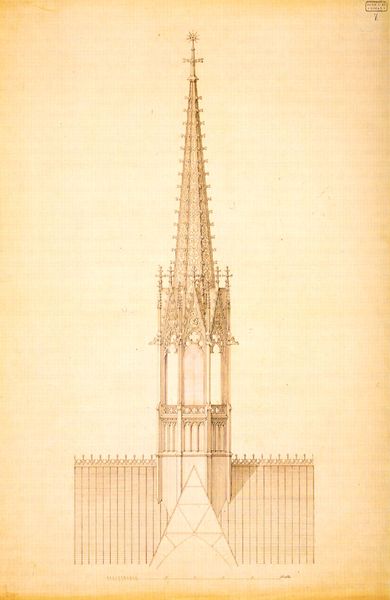
Titel: Ansicht eines ausgeführten Vierungsturmes
Institution: Köln, Dombauarchiv
Schlagwörter: weiß, dreieck, kirchturm, fenster, dach, architektur, spitze, gotik, turm, giebel, spitzbögen, plan, aufriss, dachreiter